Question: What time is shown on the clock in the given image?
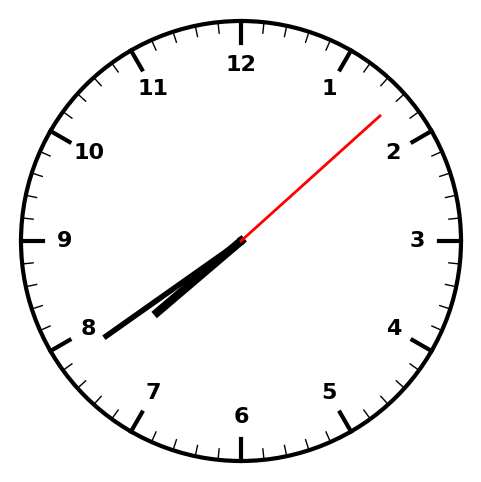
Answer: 07:39:08